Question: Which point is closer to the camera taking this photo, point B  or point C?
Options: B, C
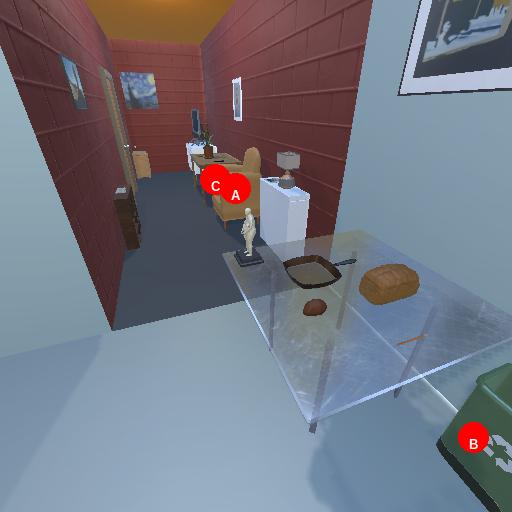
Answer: B